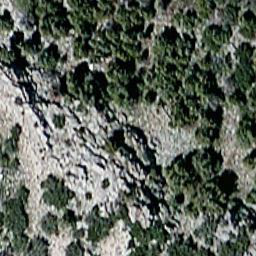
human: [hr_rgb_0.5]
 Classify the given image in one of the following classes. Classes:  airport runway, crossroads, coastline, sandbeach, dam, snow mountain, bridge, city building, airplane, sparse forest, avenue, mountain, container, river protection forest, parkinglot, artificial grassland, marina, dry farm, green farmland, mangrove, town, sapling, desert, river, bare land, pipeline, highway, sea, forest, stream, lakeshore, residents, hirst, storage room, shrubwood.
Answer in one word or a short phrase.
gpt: sparse forest